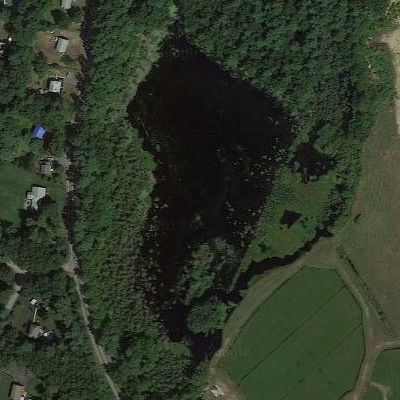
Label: RiverLake